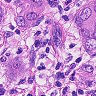
Metastatic tissue present: yes